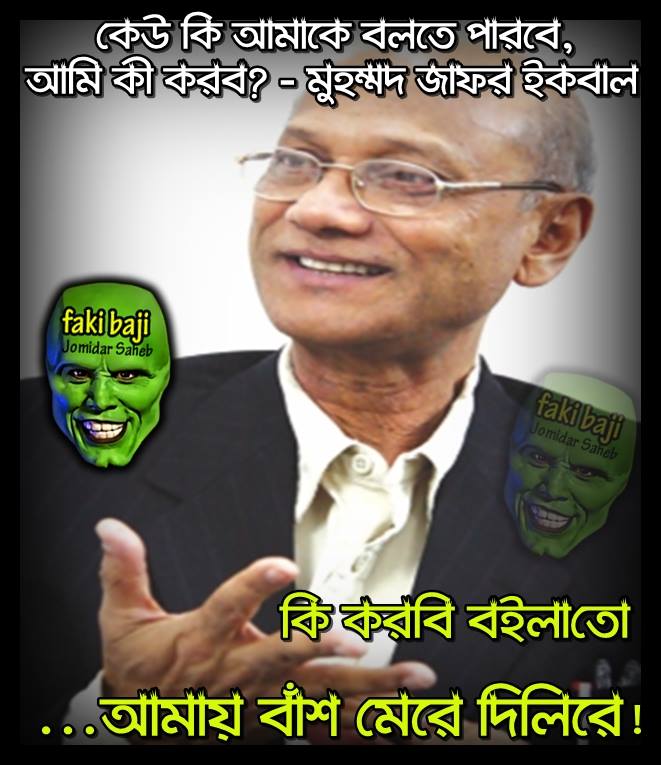
Caption: কেউ কি আমাকে বলতে পারবে আমি কী করব? - মুহম্মদ জাফর ইকবাল  কি করবি বইলাতো..  আমায় বাশ মেরে দিলিরে!
Label: non-hate